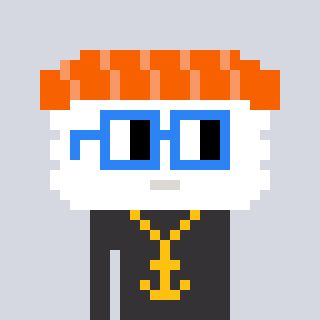
a pixel art character with square blue glasses, a nigiri-shaped head and a grayscale-colored body on a cool background